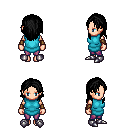
a pixel art fantasy rpg character, female body template, human, light skin, teal tunic, magenta pants, black long hairstyle, cloth bracers, metal boots, four views (front, back, left, right), 2x2 character sprite sheet, small pixel art, hard edges, no anti-aliasing